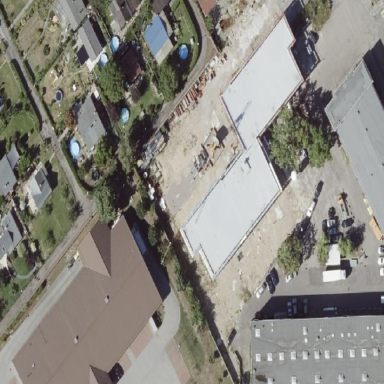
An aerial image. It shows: Kindergarten with flat roof.